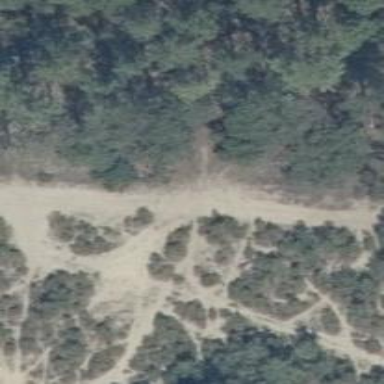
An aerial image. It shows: Sandy track road with grade 4 track type.